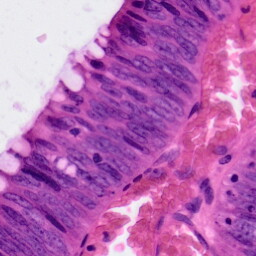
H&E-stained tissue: Colon